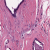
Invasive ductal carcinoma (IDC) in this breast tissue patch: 0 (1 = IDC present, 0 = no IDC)